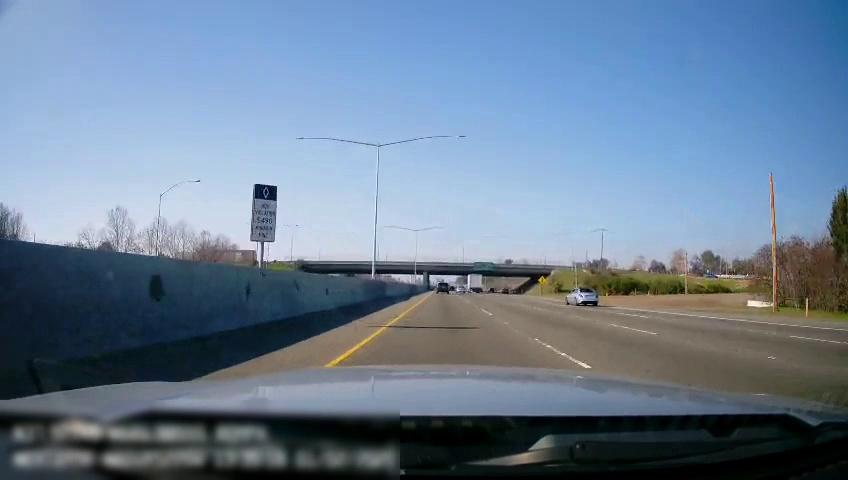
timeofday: Day
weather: Sunny
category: Drivable Space
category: Vehicles | SUV
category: Vehicles | Truck
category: Vehicles | Car
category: Vehicles | Car
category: Lanes | Current Lane
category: Lanes | Current Lane
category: Lanes | Alternate Lane
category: Lanes | Alternate Lane
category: Lanes | Alternate Lane
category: Traffic | Signs
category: Traffic | Signs